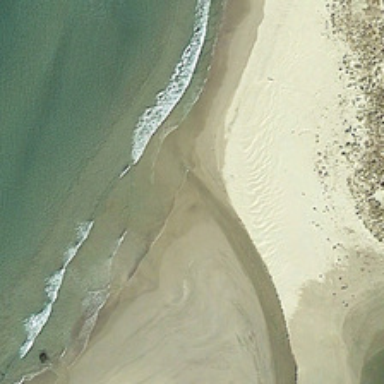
Yellow beach is beside a piece of light blue ocean .